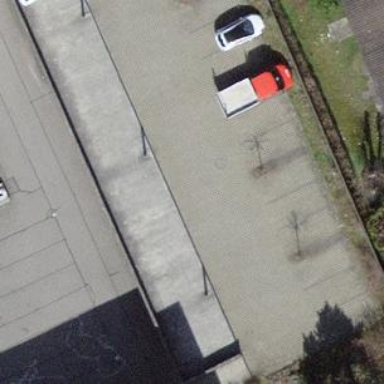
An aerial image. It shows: Parking area.